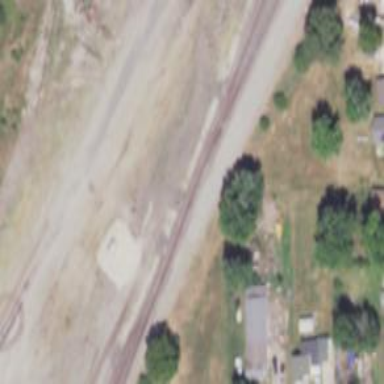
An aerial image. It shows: Junction on the railway.